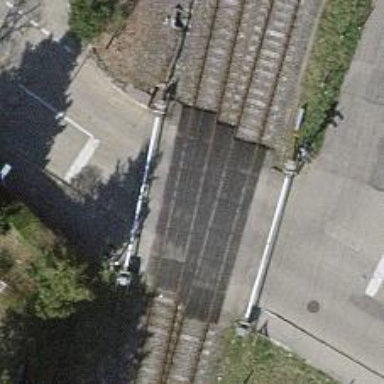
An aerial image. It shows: Level crossing with double half barrier.